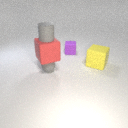
small gray rubber sphere below small gray rubber cylinder